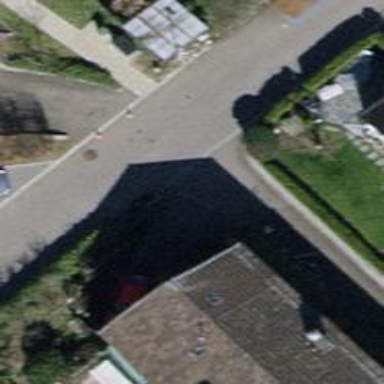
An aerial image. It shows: Driveway leading to service road.